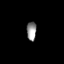
Tissue: prostate
Cell type: T cells
Senescence score: 0.7353
Nuclear area (px): 180
Mean DAPI intensity: 146.322